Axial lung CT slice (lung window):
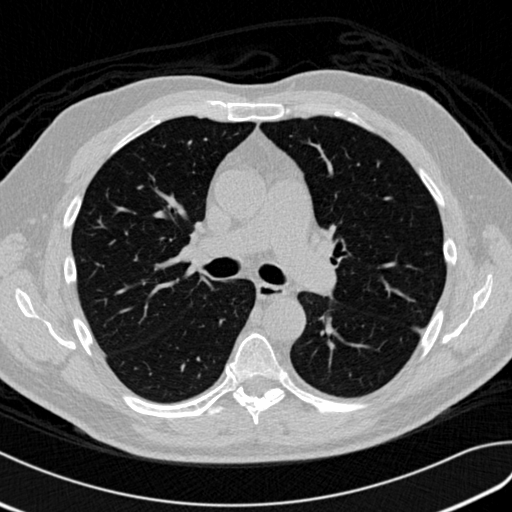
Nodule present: no